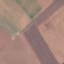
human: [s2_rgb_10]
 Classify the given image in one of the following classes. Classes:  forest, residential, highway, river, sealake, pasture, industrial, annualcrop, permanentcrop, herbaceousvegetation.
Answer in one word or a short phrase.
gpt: AnnualCrop